Aerial crown-view tile of a tropical tree (Barro Colorado Island, Panama), acquired 20250915:
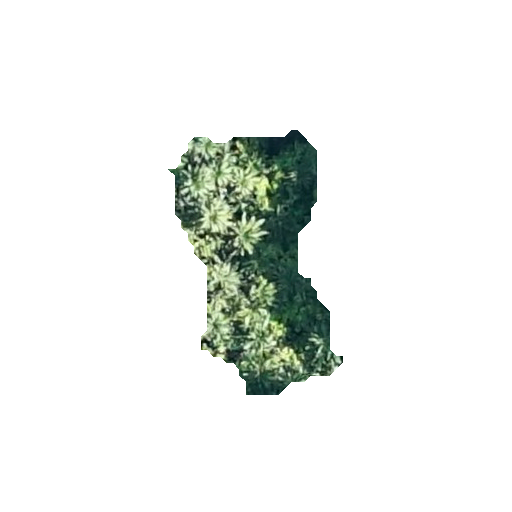
Species: Gustavia superba
GBIF accepted scientific name: Gustavia superba
Crown area: 41.937 m²